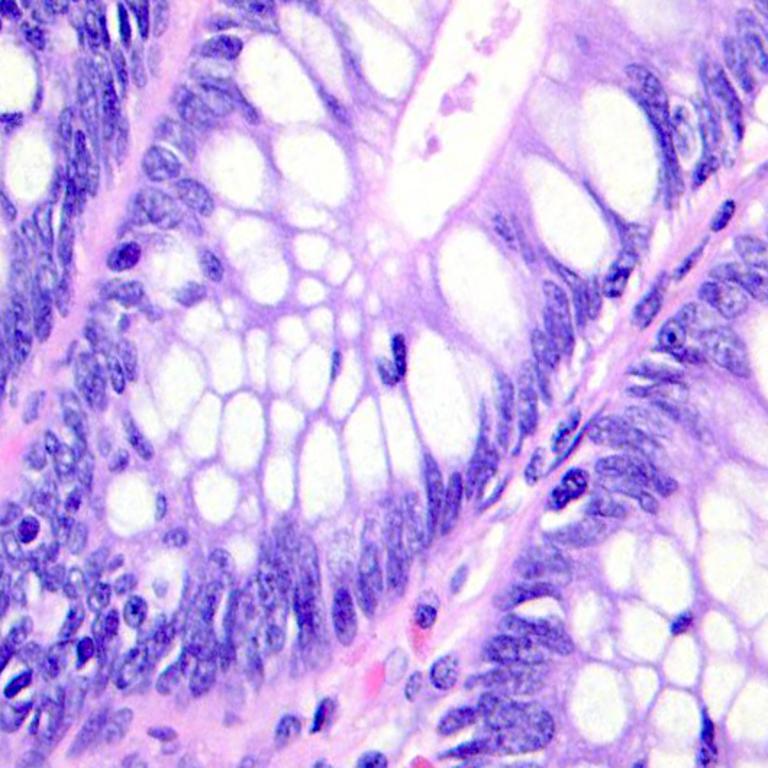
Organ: colon
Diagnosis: benign